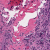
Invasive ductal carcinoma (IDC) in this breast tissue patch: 0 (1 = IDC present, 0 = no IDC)